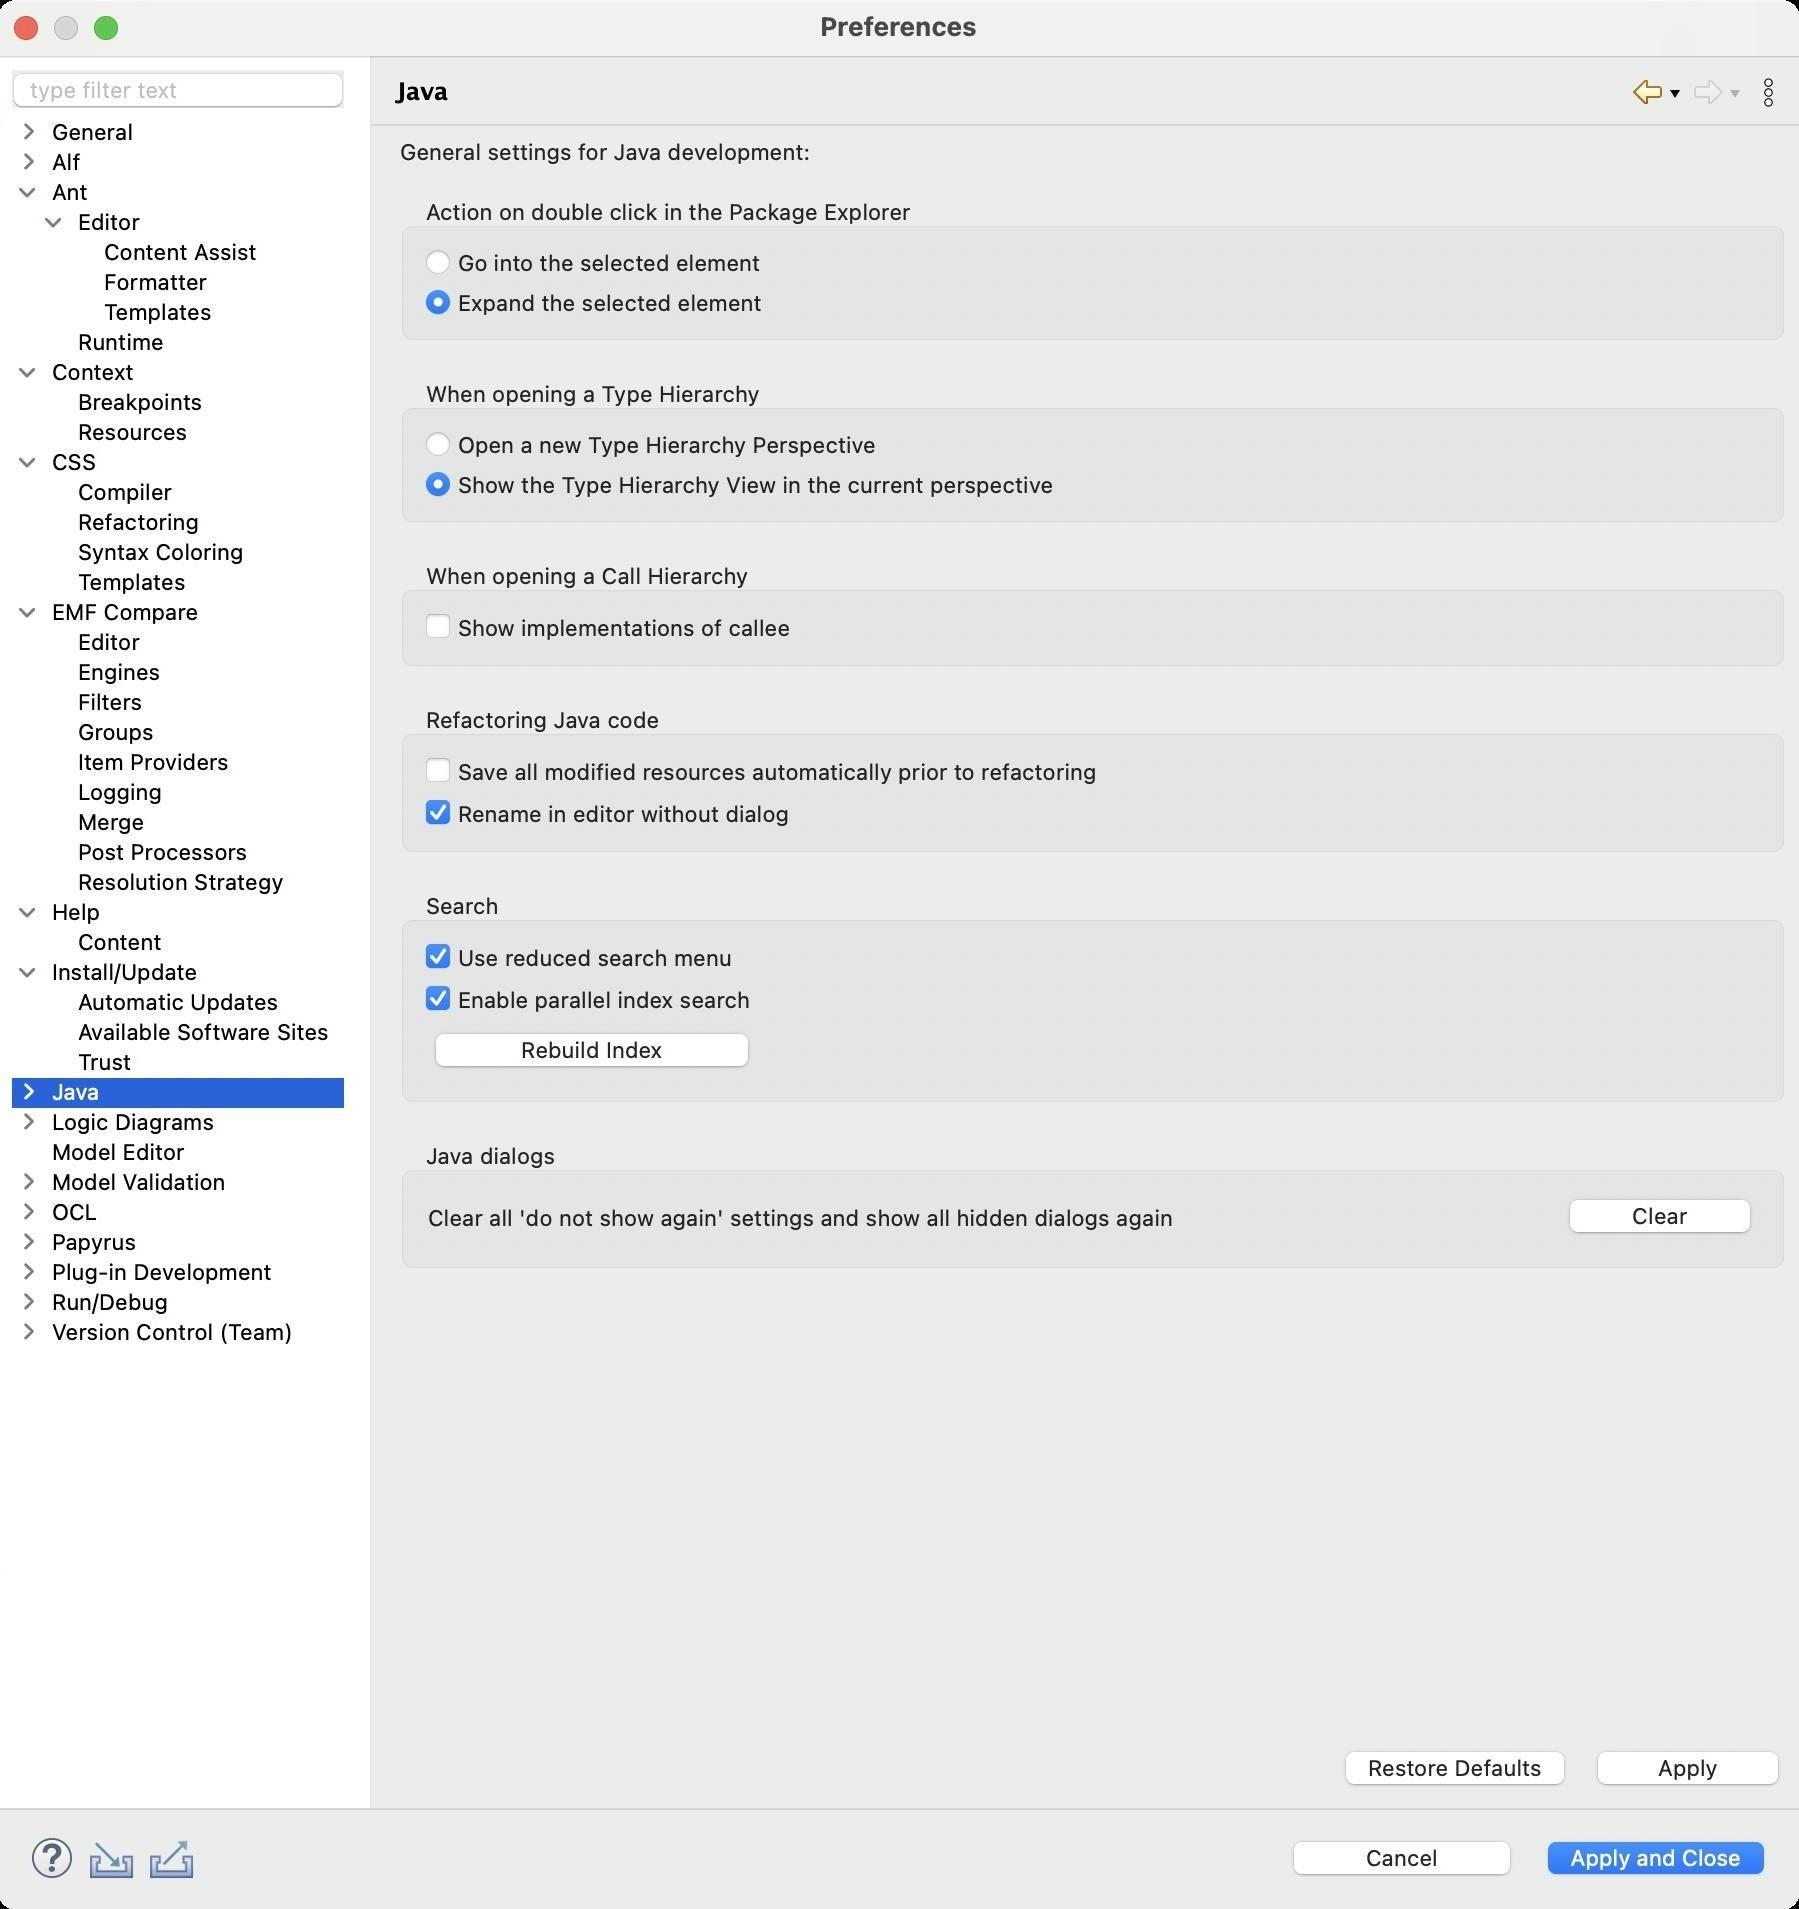
Accessibility tree:
{"name": "Preferences", "role": "AXWindow", "description": null, "role_description": "standard window", "value": null, "position": "480.00;95.00", "size": "901;955", "children": [{"name": "Apply_and_Close", "role": "AXButton", "description": null, "role_description": "button", "value": null, "position": "769.00;917.00", "size": "120;27", "children": []}, {"name": "Cancel", "role": "AXButton", "description": null, "role_description": "button", "value": null, "position": "642.00;917.00", "size": "120;27", "children": []}, {"name": null, "role": "AXToolbar", "description": null, "role_description": "toolbar", "value": null, "position": "12.00;915.00", "size": "90;30", "children": [{"name": "Help", "role": "AXCheckBox", "description": null, "role_description": "checkbox", "value": 0, "position": "12.00;915.00", "size": "30;30", "children": []}, {"name": "Import", "role": "AXButton", "description": null, "role_description": "button", "value": null, "position": "42.00;915.00", "size": "30;30", "children": []}, {"name": "Export", "role": "AXButton", "description": null, "role_description": "button", "value": null, "position": "72.00;915.00", "size": "30;30", "children": []}]}, {"name": null, "role": "AXScrollArea", "description": null, "role_description": "scroll area", "value": null, "position": "199.00;69.00", "size": "697;830", "children": [{"name": "Apply", "role": "AXButton", "description": null, "role_description": "button", "value": null, "position": "794.00;872.00", "size": "102;27", "children": []}, {"name": "Restore_Defaults", "role": "AXButton", "description": null, "role_description": "button", "value": null, "position": "668.00;872.00", "size": "121;27", "children": []}, {"name": null, "role": "AXGroup", "description": null, "role_description": "group", "value": null, "position": "199.00;571.00", "size": "697;67", "children": [{"name": "Clear", "role": "AXButton", "description": null, "role_description": "button", "value": null, "position": "780.00;596.00", "size": "102;27", "children": []}, {"name": null, "role": "AXStaticText", "description": null, "role_description": "text", "value": "Clear all 'do not show again' settings and show all hidden dialogs again", "position": "213.00;602.00", "size": "562;14", "children": []}, {"name": null, "role": "AXStaticText", "description": null, "role_description": "text", "value": "Java dialogs", "position": "210.00;571.00", "size": "73;14", "children": []}]}, {"name": null, "role": "AXGroup", "description": null, "role_description": "group", "value": null, "position": "199.00;446.00", "size": "697;109", "children": [{"name": "Rebuild_Index", "role": "AXButton", "description": null, "role_description": "button", "value": null, "position": "213.00;513.00", "size": "168;27", "children": []}, {"name": "Enable_parallel_index_search", "role": "AXCheckBox", "description": null, "role_description": "checkbox", "value": 1, "position": "213.00;492.00", "size": "168;16", "children": []}, {"name": "Use_reduced_search_menu", "role": "AXCheckBox", "description": null, "role_description": "checkbox", "value": 1, "position": "213.00;471.00", "size": "168;16", "children": []}, {"name": null, "role": "AXStaticText", "description": null, "role_description": "text", "value": "Search", "position": "210.00;446.00", "size": "44;14", "children": []}]}, {"name": null, "role": "AXGroup", "description": null, "role_description": "group", "value": null, "position": "199.00;353.00", "size": "697;77", "children": [{"name": "Rename_in_editor_without_dialog", "role": "AXCheckBox", "description": null, "role_description": "checkbox", "value": 1, "position": "213.00;399.00", "size": "341;16", "children": []}, {"name": "Save_all_modified_resources_automatically_prior_to_refactoring", "role": "AXCheckBox", "description": null, "role_description": "checkbox", "value": 0, "position": "213.00;378.00", "size": "341;16", "children": []}, {"name": null, "role": "AXStaticText", "description": null, "role_description": "text", "value": "Refactoring Java code", "position": "210.00;353.00", "size": "125;14", "children": []}]}, {"name": null, "role": "AXGroup", "description": null, "role_description": "group", "value": null, "position": "199.00;281.00", "size": "697;56", "children": [{"name": "Show_implementations_of_callee", "role": "AXCheckBox", "description": null, "role_description": "checkbox", "value": 0, "position": "213.00;306.00", "size": "188;16", "children": []}, {"name": null, "role": "AXStaticText", "description": null, "role_description": "text", "value": "When opening a Call Hierarchy", "position": "210.00;281.00", "size": "169;14", "children": []}]}, {"name": null, "role": "AXGroup", "description": null, "role_description": "group", "value": null, "position": "199.00;190.00", "size": "697;75", "children": [{"name": "Show_the_Type_Hierarchy_View_in_the_current_perspective", "role": "AXRadioButton", "description": null, "role_description": "radio button", "value": 1, "position": "213.00;235.00", "size": "319;15", "children": []}, {"name": "Open_a_new_Type_Hierarchy_Perspective", "role": "AXRadioButton", "description": null, "role_description": "radio button", "value": 0, "position": "213.00;215.00", "size": "319;15", "children": []}, {"name": null, "role": "AXStaticText", "description": null, "role_description": "text", "value": "When opening a Type Hierarchy", "position": "210.00;190.00", "size": "175;14", "children": []}]}, {"name": null, "role": "AXGroup", "description": null, "role_description": "group", "value": null, "position": "199.00;99.00", "size": "697;75", "children": [{"name": "Expand_the_selected_element", "role": "AXRadioButton", "description": null, "role_description": "radio button", "value": 1, "position": "213.00;144.00", "size": "174;15", "children": []}, {"name": "Go_into_the_selected_element", "role": "AXRadioButton", "description": null, "role_description": "radio button", "value": 0, "position": "213.00;124.00", "size": "174;15", "children": []}, {"name": null, "role": "AXStaticText", "description": null, "role_description": "text", "value": "Action on double click in the Package Explorer", "position": "210.00;99.00", "size": "250;14", "children": []}]}, {"name": null, "role": "AXStaticText", "description": null, "role_description": "text", "value": "General settings for Java development:", "position": "199.00;69.00", "size": "697;14", "children": []}]}, {"name": null, "role": "AXToolbar", "description": "", "role_description": "toolbar", "value": null, "position": "814.00;35.00", "size": "82;22", "children": [{"name": "Back_to_Trust", "role": "AXMenuButton", "description": null, "role_description": "menu button", "value": null, "position": "814.00;35.00", "size": "22;22", "children": []}, {"name": "Forward", "role": "AXMenuButton", "description": null, "role_description": "menu button", "value": null, "position": "844.00;35.00", "size": "22;22", "children": []}, {"name": "Additional_Dialog_Actions", "role": "AXButton", "description": null, "role_description": "button", "value": null, "position": "874.00;35.00", "size": "22;22", "children": []}]}, {"name": null, "role": "AXStaticText", "description": "", "role_description": "text", "value": "Java", "position": "196.00;35.00", "size": "611;21", "children": []}, {"name": null, "role": "AXSplitter", "description": null, "role_description": "splitter", "value": 180, "position": "180.00;28.00", "size": "5;876", "children": []}, {"name": null, "role": "AXScrollArea", "description": null, "role_description": "scroll area", "value": null, "position": "7.00;59.00", "size": "166;845", "children": [{"name": null, "role": "AXOutline", "description": null, "role_description": "outline", "value": null, "position": "7.00;59.00", "size": "166;845", "children": [{"name": null, "role": "AXRow", "description": null, "role_description": "outline row", "value": null, "position": "7.00;59.00", "size": "166;15", "children": [{"name": null, "role": "AXGroup", "description": null, "role_description": "group", "value": null, "position": "7.00;59.00", "size": "159;15", "children": [{"name": null, "role": "AXDisclosureTriangle", "description": null, "role_description": "disclosure triangle", "value": 0, "position": "9.00;59.00", "size": "12;14", "children": []}, {"name": null, "role": "AXStaticText", "description": null, "role_description": "text", "value": "General", "position": "25.00;59.00", "size": "140;14", "children": []}]}]}, {"name": null, "role": "AXRow", "description": null, "role_description": "outline row", "value": null, "position": "7.00;74.00", "size": "166;15", "children": [{"name": null, "role": "AXGroup", "description": null, "role_description": "group", "value": null, "position": "7.00;74.00", "size": "159;15", "children": [{"name": null, "role": "AXDisclosureTriangle", "description": null, "role_description": "disclosure triangle", "value": 0, "position": "9.00;74.00", "size": "12;14", "children": []}, {"name": null, "role": "AXStaticText", "description": null, "role_description": "text", "value": "Alf", "position": "25.00;74.00", "size": "140;14", "children": []}]}]}, {"name": null, "role": "AXRow", "description": null, "role_description": "outline row", "value": null, "position": "7.00;89.00", "size": "166;15", "children": [{"name": null, "role": "AXGroup", "description": null, "role_description": "group", "value": null, "position": "7.00;89.00", "size": "159;15", "children": [{"name": null, "role": "AXDisclosureTriangle", "description": null, "role_description": "disclosure triangle", "value": 1, "position": "9.00;89.00", "size": "12;14", "children": []}, {"name": null, "role": "AXStaticText", "description": null, "role_description": "text", "value": "Ant", "position": "25.00;89.00", "size": "140;14", "children": []}]}]}, {"name": null, "role": "AXRow", "description": null, "role_description": "outline row", "value": null, "position": "7.00;104.00", "size": "166;15", "children": [{"name": null, "role": "AXGroup", "description": null, "role_description": "group", "value": null, "position": "7.00;104.00", "size": "159;15", "children": [{"name": null, "role": "AXDisclosureTriangle", "description": null, "role_description": "disclosure triangle", "value": 1, "position": "22.00;104.00", "size": "12;14", "children": []}, {"name": null, "role": "AXStaticText", "description": null, "role_description": "text", "value": "Editor", "position": "38.00;104.00", "size": "127;14", "children": []}]}]}, {"name": null, "role": "AXRow", "description": null, "role_description": "outline row", "value": null, "position": "7.00;119.00", "size": "166;15", "children": [{"name": null, "role": "AXStaticText", "description": null, "role_description": "text", "value": "Content Assist", "position": "51.00;119.00", "size": "114;14", "children": []}]}, {"name": null, "role": "AXRow", "description": null, "role_description": "outline row", "value": null, "position": "7.00;134.00", "size": "166;15", "children": [{"name": null, "role": "AXStaticText", "description": null, "role_description": "text", "value": "Formatter", "position": "51.00;134.00", "size": "114;14", "children": []}]}, {"name": null, "role": "AXRow", "description": null, "role_description": "outline row", "value": null, "position": "7.00;149.00", "size": "166;15", "children": [{"name": null, "role": "AXStaticText", "description": null, "role_description": "text", "value": "Templates", "position": "51.00;149.00", "size": "114;14", "children": []}]}, {"name": null, "role": "AXRow", "description": null, "role_description": "outline row", "value": null, "position": "7.00;164.00", "size": "166;15", "children": [{"name": null, "role": "AXStaticText", "description": null, "role_description": "text", "value": "Runtime", "position": "38.00;164.00", "size": "127;14", "children": []}]}, {"name": null, "role": "AXRow", "description": null, "role_description": "outline row", "value": null, "position": "7.00;179.00", "size": "166;15", "children": [{"name": null, "role": "AXGroup", "description": null, "role_description": "group", "value": null, "position": "7.00;179.00", "size": "159;15", "children": [{"name": null, "role": "AXDisclosureTriangle", "description": null, "role_description": "disclosure triangle", "value": 1, "position": "9.00;179.00", "size": "12;14", "children": []}, {"name": null, "role": "AXStaticText", "description": null, "role_description": "text", "value": "Context", "position": "25.00;179.00", "size": "140;14", "children": []}]}]}, {"name": null, "role": "AXRow", "description": null, "role_description": "outline row", "value": null, "position": "7.00;194.00", "size": "166;15", "children": [{"name": null, "role": "AXStaticText", "description": null, "role_description": "text", "value": "Breakpoints", "position": "38.00;194.00", "size": "127;14", "children": []}]}, {"name": null, "role": "AXRow", "description": null, "role_description": "outline row", "value": null, "position": "7.00;209.00", "size": "166;15", "children": [{"name": null, "role": "AXStaticText", "description": null, "role_description": "text", "value": "Resources", "position": "38.00;209.00", "size": "127;14", "children": []}]}, {"name": null, "role": "AXRow", "description": null, "role_description": "outline row", "value": null, "position": "7.00;224.00", "size": "166;15", "children": [{"name": null, "role": "AXGroup", "description": null, "role_description": "group", "value": null, "position": "7.00;224.00", "size": "159;15", "children": [{"name": null, "role": "AXDisclosureTriangle", "description": null, "role_description": "disclosure triangle", "value": 1, "position": "9.00;224.00", "size": "12;14", "children": []}, {"name": null, "role": "AXStaticText", "description": null, "role_description": "text", "value": "CSS", "position": "25.00;224.00", "size": "140;14", "children": []}]}]}, {"name": null, "role": "AXRow", "description": null, "role_description": "outline row", "value": null, "position": "7.00;239.00", "size": "166;15", "children": [{"name": null, "role": "AXStaticText", "description": null, "role_description": "text", "value": "Compiler", "position": "38.00;239.00", "size": "127;14", "children": []}]}, {"name": null, "role": "AXRow", "description": null, "role_description": "outline row", "value": null, "position": "7.00;254.00", "size": "166;15", "children": [{"name": null, "role": "AXStaticText", "description": null, "role_description": "text", "value": "Refactoring", "position": "38.00;254.00", "size": "127;14", "children": []}]}, {"name": null, "role": "AXRow", "description": null, "role_description": "outline row", "value": null, "position": "7.00;269.00", "size": "166;15", "children": [{"name": null, "role": "AXStaticText", "description": null, "role_description": "text", "value": "Syntax Coloring", "position": "38.00;269.00", "size": "127;14", "children": []}]}, {"name": null, "role": "AXRow", "description": null, "role_description": "outline row", "value": null, "position": "7.00;284.00", "size": "166;15", "children": [{"name": null, "role": "AXStaticText", "description": null, "role_description": "text", "value": "Templates", "position": "38.00;284.00", "size": "127;14", "children": []}]}, {"name": null, "role": "AXRow", "description": null, "role_description": "outline row", "value": null, "position": "7.00;299.00", "size": "166;15", "children": [{"name": null, "role": "AXGroup", "description": null, "role_description": "group", "value": null, "position": "7.00;299.00", "size": "159;15", "children": [{"name": null, "role": "AXDisclosureTriangle", "description": null, "role_description": "disclosure triangle", "value": 1, "position": "9.00;299.00", "size": "12;14", "children": []}, {"name": null, "role": "AXStaticText", "description": null, "role_description": "text", "value": "EMF Compare", "position": "25.00;299.00", "size": "140;14", "children": []}]}]}, {"name": null, "role": "AXRow", "description": null, "role_description": "outline row", "value": null, "position": "7.00;314.00", "size": "166;15", "children": [{"name": null, "role": "AXStaticText", "description": null, "role_description": "text", "value": "Editor", "position": "38.00;314.00", "size": "127;14", "children": []}]}, {"name": null, "role": "AXRow", "description": null, "role_description": "outline row", "value": null, "position": "7.00;329.00", "size": "166;15", "children": [{"name": null, "role": "AXStaticText", "description": null, "role_description": "text", "value": "Engines", "position": "38.00;329.00", "size": "127;14", "children": []}]}, {"name": null, "role": "AXRow", "description": null, "role_description": "outline row", "value": null, "position": "7.00;344.00", "size": "166;15", "children": [{"name": null, "role": "AXStaticText", "description": null, "role_description": "text", "value": "Filters", "position": "38.00;344.00", "size": "127;14", "children": []}]}, {"name": null, "role": "AXRow", "description": null, "role_description": "outline row", "value": null, "position": "7.00;359.00", "size": "166;15", "children": [{"name": null, "role": "AXStaticText", "description": null, "role_description": "text", "value": "Groups", "position": "38.00;359.00", "size": "127;14", "children": []}]}, {"name": null, "role": "AXRow", "description": null, "role_description": "outline row", "value": null, "position": "7.00;374.00", "size": "166;15", "children": [{"name": null, "role": "AXStaticText", "description": null, "role_description": "text", "value": "Item Providers", "position": "38.00;374.00", "size": "127;14", "children": []}]}, {"name": null, "role": "AXRow", "description": null, "role_description": "outline row", "value": null, "position": "7.00;389.00", "size": "166;15", "children": [{"name": null, "role": "AXStaticText", "description": null, "role_description": "text", "value": "Logging", "position": "38.00;389.00", "size": "127;14", "children": []}]}, {"name": null, "role": "AXRow", "description": null, "role_description": "outline row", "value": null, "position": "7.00;404.00", "size": "166;15", "children": [{"name": null, "role": "AXStaticText", "description": null, "role_description": "text", "value": "Merge", "position": "38.00;404.00", "size": "127;14", "children": []}]}, {"name": null, "role": "AXRow", "description": null, "role_description": "outline row", "value": null, "position": "7.00;419.00", "size": "166;15", "children": [{"name": null, "role": "AXStaticText", "description": null, "role_description": "text", "value": "Post Processors", "position": "38.00;419.00", "size": "127;14", "children": []}]}, {"name": null, "role": "AXRow", "description": null, "role_description": "outline row", "value": null, "position": "7.00;434.00", "size": "166;15", "children": [{"name": null, "role": "AXStaticText", "description": null, "role_description": "text", "value": "Resolution Strategy", "position": "38.00;434.00", "size": "127;14", "children": []}]}, {"name": null, "role": "AXRow", "description": null, "role_description": "outline row", "value": null, "position": "7.00;449.00", "size": "166;15", "children": [{"name": null, "role": "AXGroup", "description": null, "role_description": "group", "value": null, "position": "7.00;449.00", "size": "159;15", "children": [{"name": null, "role": "AXDisclosureTriangle", "description": null, "role_description": "disclosure triangle", "value": 1, "position": "9.00;449.00", "size": "12;14", "children": []}, {"name": null, "role": "AXStaticText", "description": null, "role_description": "text", "value": "Help", "position": "25.00;449.00", "size": "140;14", "children": []}]}]}, {"name": null, "role": "AXRow", "description": null, "role_description": "outline row", "value": null, "position": "7.00;464.00", "size": "166;15", "children": [{"name": null, "role": "AXStaticText", "description": null, "role_description": "text", "value": "Content", "position": "38.00;464.00", "size": "127;14", "children": []}]}, {"name": null, "role": "AXRow", "description": null, "role_description": "outline row", "value": null, "position": "7.00;479.00", "size": "166;15", "children": [{"name": null, "role": "AXGroup", "description": null, "role_description": "group", "value": null, "position": "7.00;479.00", "size": "159;15", "children": [{"name": null, "role": "AXDisclosureTriangle", "description": null, "role_description": "disclosure triangle", "value": 1, "position": "9.00;479.00", "size": "12;14", "children": []}, {"name": null, "role": "AXStaticText", "description": null, "role_description": "text", "value": "Install/Update", "position": "25.00;479.00", "size": "140;14", "children": []}]}]}, {"name": null, "role": "AXRow", "description": null, "role_description": "outline row", "value": null, "position": "7.00;494.00", "size": "166;15", "children": [{"name": null, "role": "AXStaticText", "description": null, "role_description": "text", "value": "Automatic Updates", "position": "38.00;494.00", "size": "127;14", "children": []}]}, {"name": null, "role": "AXRow", "description": null, "role_description": "outline row", "value": null, "position": "7.00;509.00", "size": "166;15", "children": [{"name": null, "role": "AXStaticText", "description": null, "role_description": "text", "value": "Available Software Sites", "position": "38.00;509.00", "size": "127;14", "children": []}]}, {"name": null, "role": "AXRow", "description": null, "role_description": "outline row", "value": null, "position": "7.00;524.00", "size": "166;15", "children": [{"name": null, "role": "AXStaticText", "description": null, "role_description": "text", "value": "Trust", "position": "38.00;524.00", "size": "127;14", "children": []}]}, {"name": null, "role": "AXRow", "description": null, "role_description": "outline row", "value": null, "position": "7.00;539.00", "size": "166;15", "children": [{"name": null, "role": "AXGroup", "description": null, "role_description": "group", "value": null, "position": "7.00;539.00", "size": "159;15", "children": [{"name": null, "role": "AXDisclosureTriangle", "description": null, "role_description": "disclosure triangle", "value": 0, "position": "9.00;539.00", "size": "12;14", "children": []}, {"name": null, "role": "AXStaticText", "description": null, "role_description": "text", "value": "Java", "position": "25.00;539.00", "size": "140;14", "children": []}]}]}, {"name": null, "role": "AXRow", "description": null, "role_description": "outline row", "value": null, "position": "7.00;554.00", "size": "166;15", "children": [{"name": null, "role": "AXGroup", "description": null, "role_description": "group", "value": null, "position": "7.00;554.00", "size": "159;15", "children": [{"name": null, "role": "AXDisclosureTriangle", "description": null, "role_description": "disclosure triangle", "value": 0, "position": "9.00;554.00", "size": "12;14", "children": []}, {"name": null, "role": "AXStaticText", "description": null, "role_description": "text", "value": "Logic Diagrams", "position": "25.00;554.00", "size": "140;14", "children": []}]}]}, {"name": null, "role": "AXRow", "description": null, "role_description": "outline row", "value": null, "position": "7.00;569.00", "size": "166;15", "children": [{"name": null, "role": "AXStaticText", "description": null, "role_description": "text", "value": "Model Editor", "position": "25.00;569.00", "size": "140;14", "children": []}]}, {"name": null, "role": "AXRow", "description": null, "role_description": "outline row", "value": null, "position": "7.00;584.00", "size": "166;15", "children": [{"name": null, "role": "AXGroup", "description": null, "role_description": "group", "value": null, "position": "7.00;584.00", "size": "159;15", "children": [{"name": null, "role": "AXDisclosureTriangle", "description": null, "role_description": "disclosure triangle", "value": 0, "position": "9.00;584.00", "size": "12;14", "children": []}, {"name": null, "role": "AXStaticText", "description": null, "role_description": "text", "value": "Model Validation", "position": "25.00;584.00", "size": "140;14", "children": []}]}]}, {"name": null, "role": "AXRow", "description": null, "role_description": "outline row", "value": null, "position": "7.00;599.00", "size": "166;15", "children": [{"name": null, "role": "AXGroup", "description": null, "role_description": "group", "value": null, "position": "7.00;599.00", "size": "159;15", "children": [{"name": null, "role": "AXDisclosureTriangle", "description": null, "role_description": "disclosure triangle", "value": 0, "position": "9.00;599.00", "size": "12;14", "children": []}, {"name": null, "role": "AXStaticText", "description": null, "role_description": "text", "value": "OCL", "position": "25.00;599.00", "size": "140;14", "children": []}]}]}, {"name": null, "role": "AXRow", "description": null, "role_description": "outline row", "value": null, "position": "7.00;614.00", "size": "166;15", "children": [{"name": null, "role": "AXGroup", "description": null, "role_description": "group", "value": null, "position": "7.00;614.00", "size": "159;15", "children": [{"name": null, "role": "AXDisclosureTriangle", "description": null, "role_description": "disclosure triangle", "value": 0, "position": "9.00;614.00", "size": "12;14", "children": []}, {"name": null, "role": "AXStaticText", "description": null, "role_description": "text", "value": "Papyrus", "position": "25.00;614.00", "size": "140;14", "children": []}]}]}, {"name": null, "role": "AXRow", "description": null, "role_description": "outline row", "value": null, "position": "7.00;629.00", "size": "166;15", "children": [{"name": null, "role": "AXGroup", "description": null, "role_description": "group", "value": null, "position": "7.00;629.00", "size": "159;15", "children": [{"name": null, "role": "AXDisclosureTriangle", "description": null, "role_description": "disclosure triangle", "value": 0, "position": "9.00;629.00", "size": "12;14", "children": []}, {"name": null, "role": "AXStaticText", "description": null, "role_description": "text", "value": "Plug-in Development", "position": "25.00;629.00", "size": "140;14", "children": []}]}]}, {"name": null, "role": "AXRow", "description": null, "role_description": "outline row", "value": null, "position": "7.00;644.00", "size": "166;15", "children": [{"name": null, "role": "AXGroup", "description": null, "role_description": "group", "value": null, "position": "7.00;644.00", "size": "159;15", "children": [{"name": null, "role": "AXDisclosureTriangle", "description": null, "role_description": "disclosure triangle", "value": 0, "position": "9.00;644.00", "size": "12;14", "children": []}, {"name": null, "role": "AXStaticText", "description": null, "role_description": "text", "value": "Run/Debug", "position": "25.00;644.00", "size": "140;14", "children": []}]}]}, {"name": null, "role": "AXRow", "description": null, "role_description": "outline row", "value": null, "position": "7.00;659.00", "size": "166;15", "children": [{"name": null, "role": "AXGroup", "description": null, "role_description": "group", "value": null, "position": "7.00;659.00", "size": "159;15", "children": [{"name": null, "role": "AXDisclosureTriangle", "description": null, "role_description": "disclosure triangle", "value": 0, "position": "9.00;659.00", "size": "12;14", "children": []}, {"name": null, "role": "AXStaticText", "description": null, "role_description": "text", "value": "Version Control (Team)", "position": "25.00;659.00", "size": "140;14", "children": []}]}]}, {"name": null, "role": "AXColumn", "description": null, "role_description": "column", "value": null, "position": "7.00;59.00", "size": "159;845", "children": []}]}]}, {"name": "type_filter_text", "role": "AXTextField", "description": null, "role_description": "search text field", "value": "", "position": "7.00;35.00", "size": "166;19", "children": []}, {"name": null, "role": "AXButton", "description": null, "role_description": "close button", "value": null, "position": "7.00;6.00", "size": "14;16", "children": []}, {"name": null, "role": "AXButton", "description": null, "role_description": "zoom button", "value": null, "position": "47.00;6.00", "size": "14;16", "children": [{"name": null, "role": "AXGroup", "description": null, "role_description": "group", "value": null, "position": "47.00;6.00", "size": "14;16", "children": [{"name": null, "role": "AXGroup", "description": null, "role_description": "group", "value": null, "position": "47.00;6.00", "size": "14;16", "children": []}]}]}, {"name": null, "role": "AXButton", "description": null, "role_description": "minimize button", "value": null, "position": "27.00;6.00", "size": "14;16", "children": []}, {"name": null, "role": "AXStaticText", "description": null, "role_description": "text", "value": "Preferences", "position": "409.00;5.00", "size": "83;16", "children": []}]}